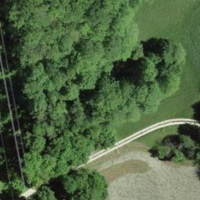
EUNIS habitat code: 44
Species observed at this site:
Mercurialis perennis